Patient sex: M
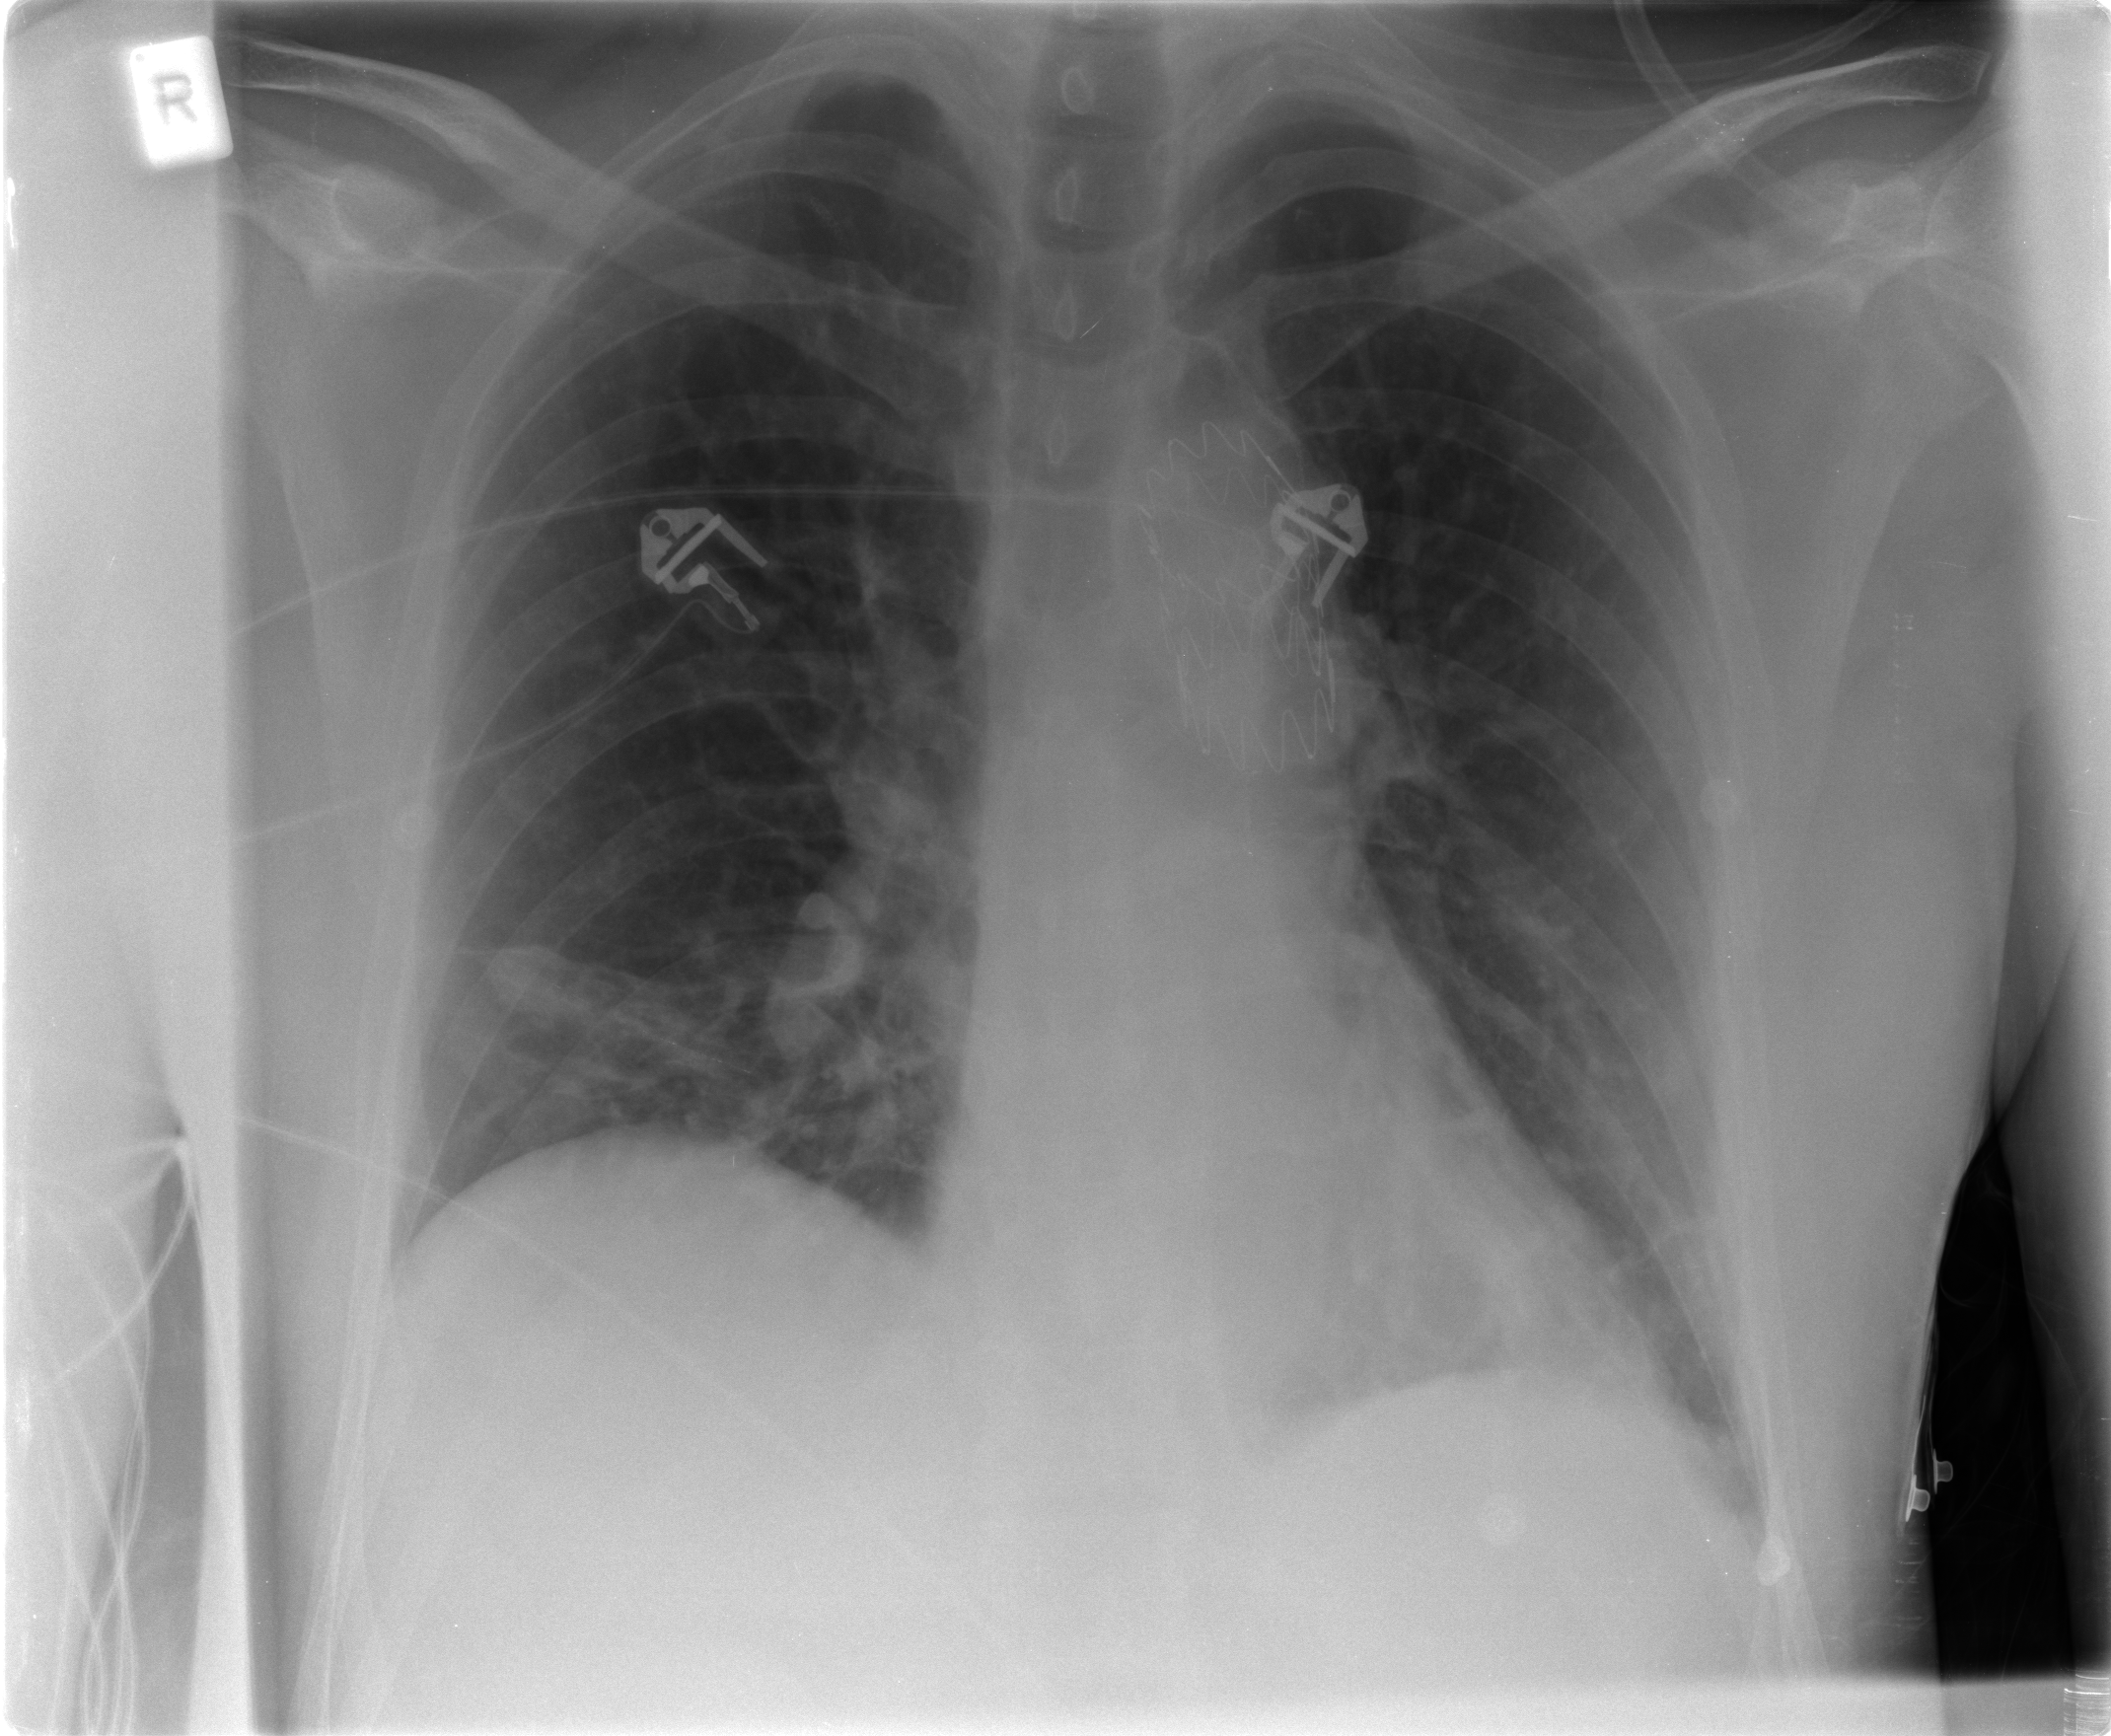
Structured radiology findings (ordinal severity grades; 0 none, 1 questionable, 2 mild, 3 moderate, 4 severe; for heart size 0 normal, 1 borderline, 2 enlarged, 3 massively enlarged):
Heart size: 0
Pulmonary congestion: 0
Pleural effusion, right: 0
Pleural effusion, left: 0
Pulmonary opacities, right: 0
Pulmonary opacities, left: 1
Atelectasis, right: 2
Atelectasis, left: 2